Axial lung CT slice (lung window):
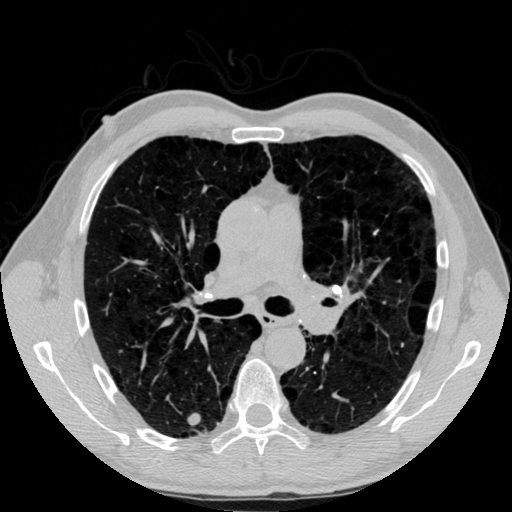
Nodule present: yes
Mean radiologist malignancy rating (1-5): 2.75